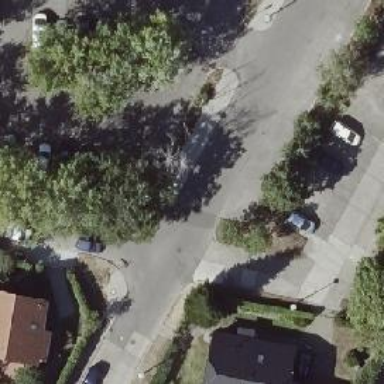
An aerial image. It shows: Unmarked road crossing.